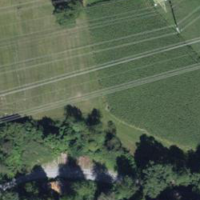
EUNIS habitat code: 24
Species observed at this site:
Oedipoda caerulescens